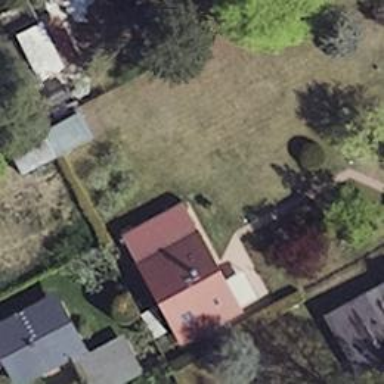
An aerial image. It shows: Bungalow.